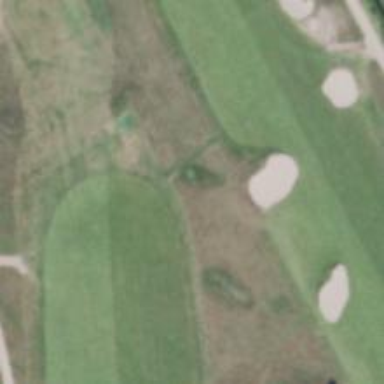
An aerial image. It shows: Path for both roads and golfers.